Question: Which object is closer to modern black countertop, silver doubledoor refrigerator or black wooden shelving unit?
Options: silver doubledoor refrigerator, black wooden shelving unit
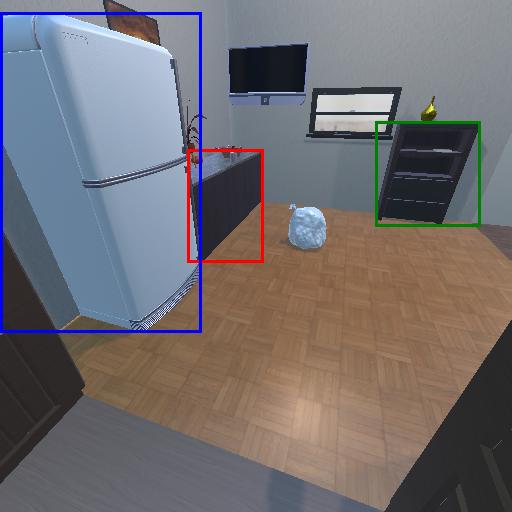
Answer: silver doubledoor refrigerator